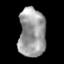
Tissue: lung
Cell type: Epithelial cells
Senescence score: 0.2351
Nuclear area (px): 1293
Mean DAPI intensity: 155.211